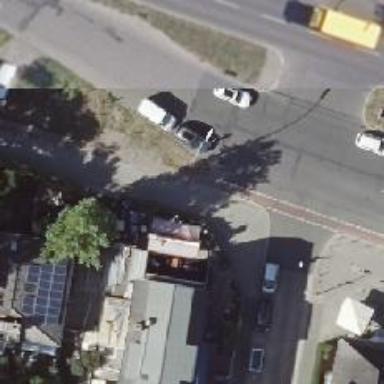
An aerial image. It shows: Sidewalk.